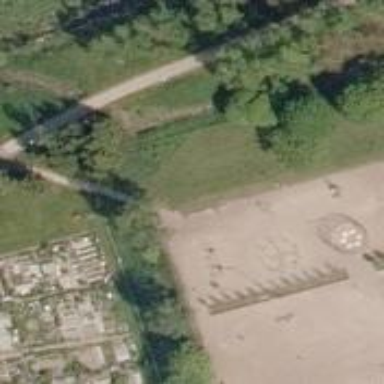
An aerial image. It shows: Playground area for leisure activities on the land.